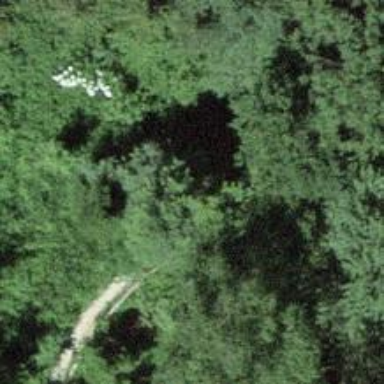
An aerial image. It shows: Unpaved path.